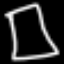
Label: square